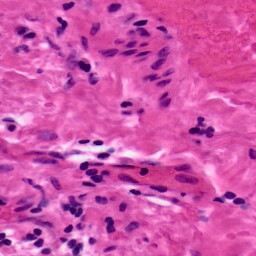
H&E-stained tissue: Ovarian